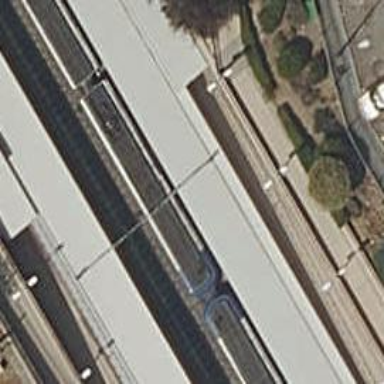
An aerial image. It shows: Subway station serving as public transport and railway station.